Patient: sex F, age 46
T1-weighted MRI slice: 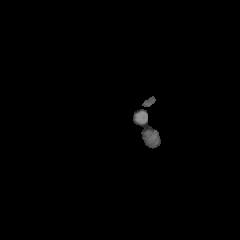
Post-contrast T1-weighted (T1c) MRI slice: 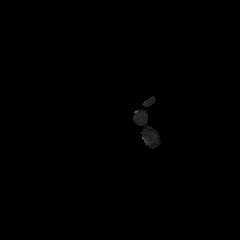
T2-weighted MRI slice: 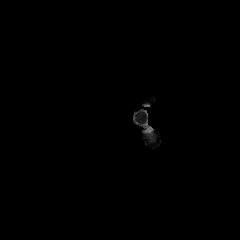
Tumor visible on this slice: no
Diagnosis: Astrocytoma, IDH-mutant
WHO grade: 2